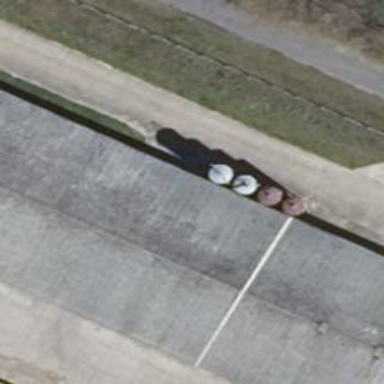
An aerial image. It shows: Silo.